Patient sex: M
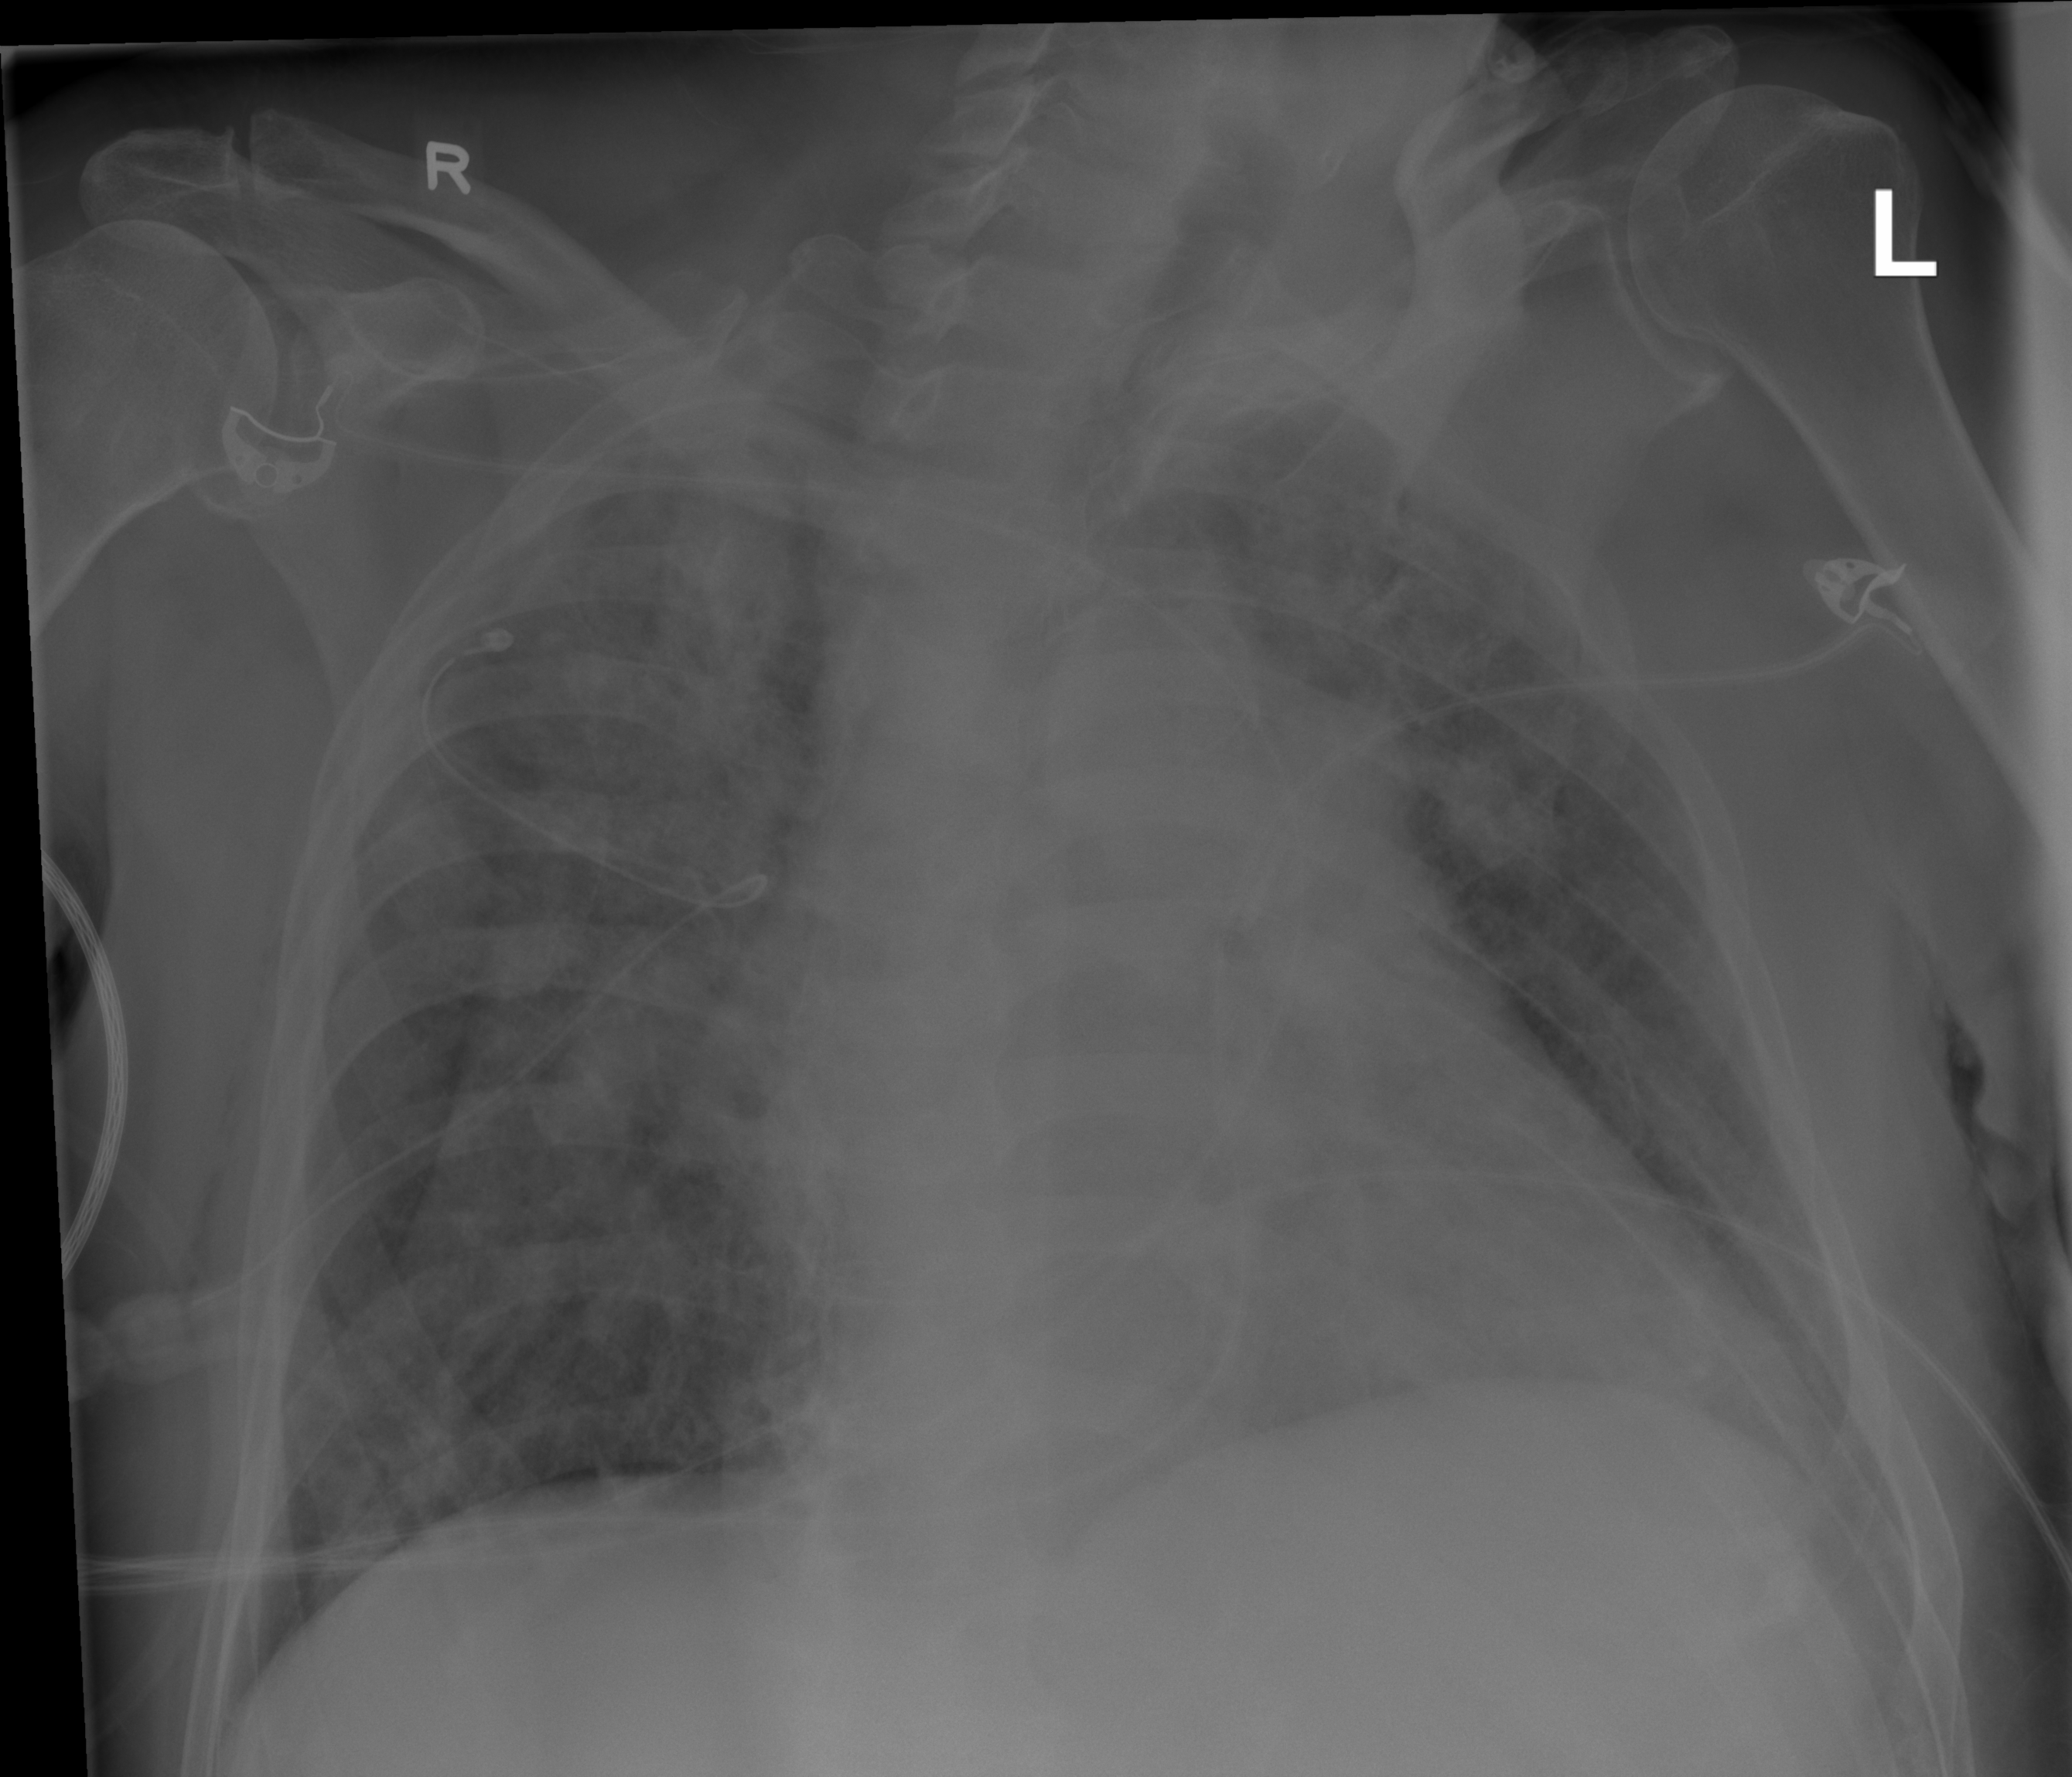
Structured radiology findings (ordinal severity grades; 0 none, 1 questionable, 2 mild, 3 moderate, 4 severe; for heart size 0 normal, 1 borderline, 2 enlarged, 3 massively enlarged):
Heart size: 2
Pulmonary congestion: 0
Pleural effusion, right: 0
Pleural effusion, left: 0
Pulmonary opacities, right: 2
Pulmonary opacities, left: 2
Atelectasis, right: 3
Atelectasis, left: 3